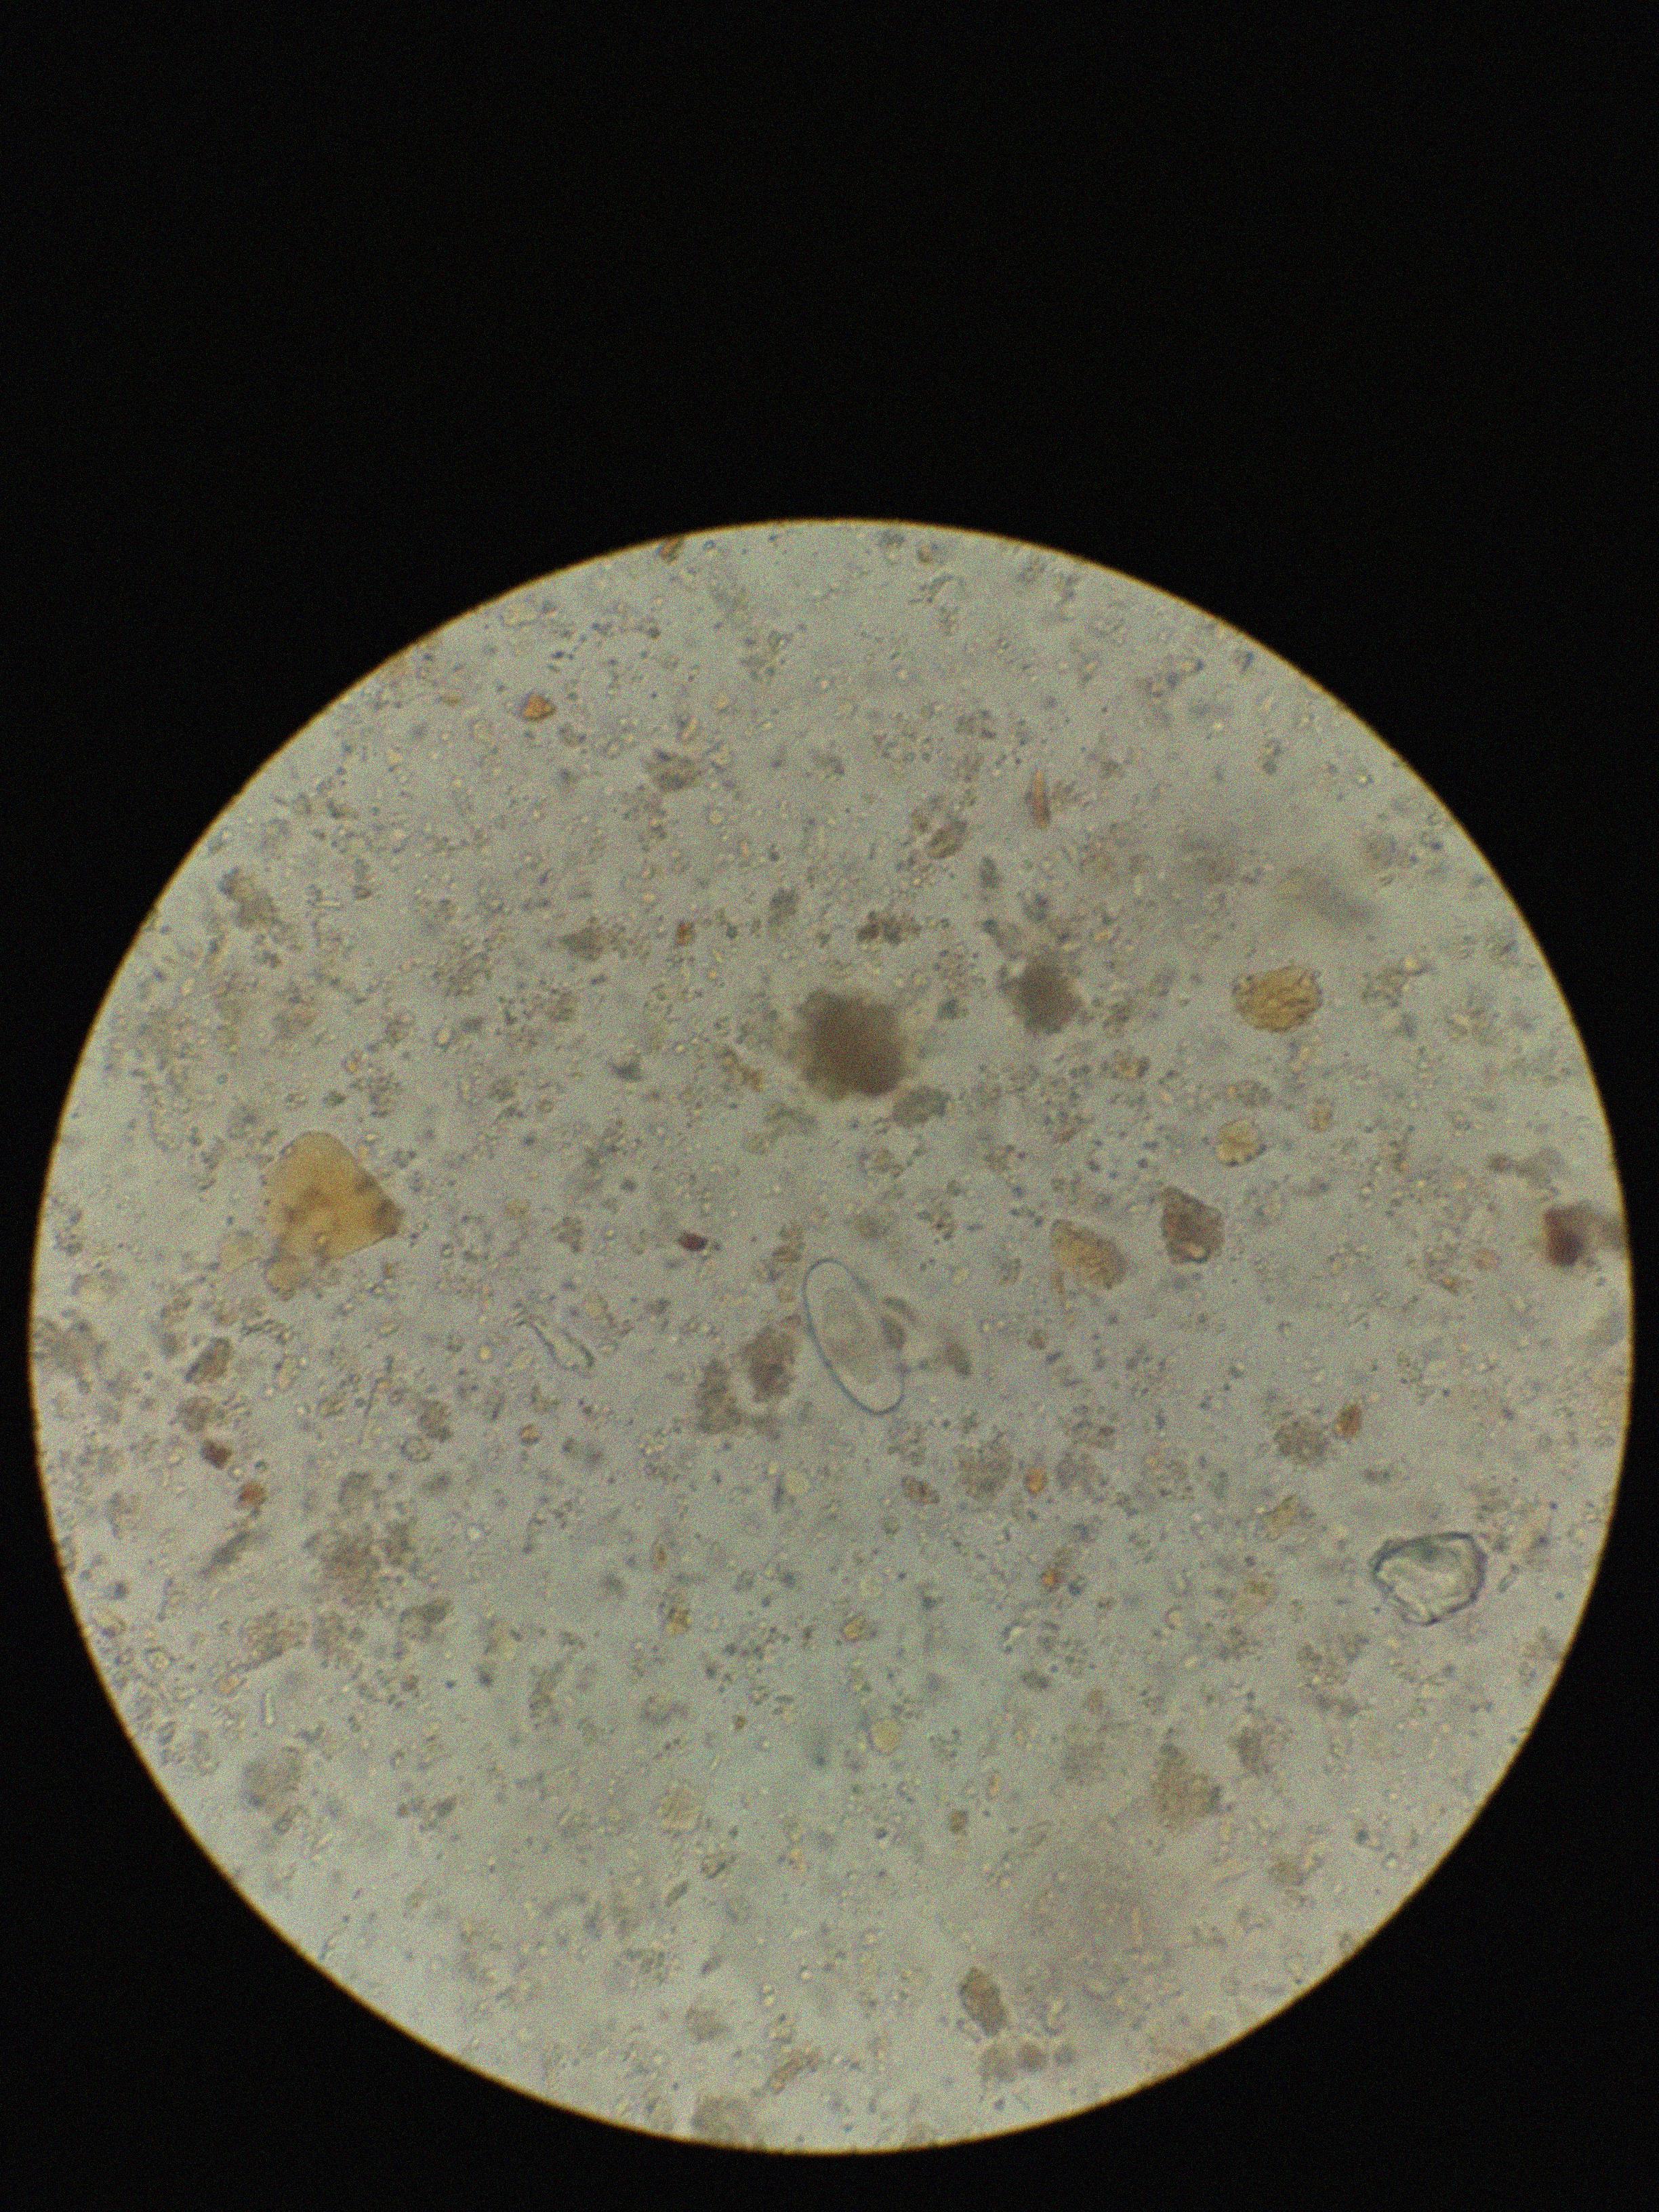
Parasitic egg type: Enterobius vermicularis